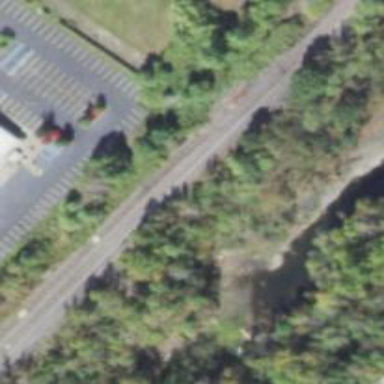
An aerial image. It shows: Railway siding for service.